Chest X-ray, AP view. Patient: 46 years old, sex M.
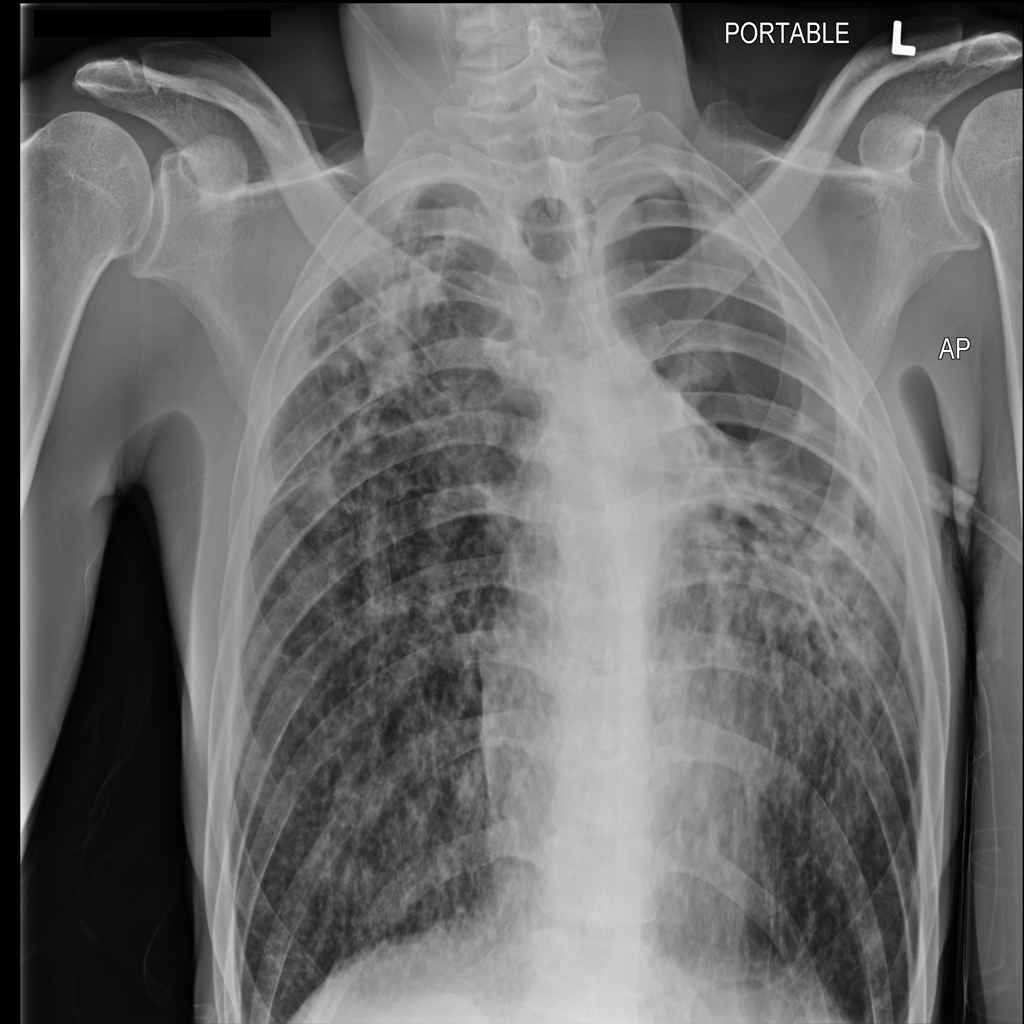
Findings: No Finding